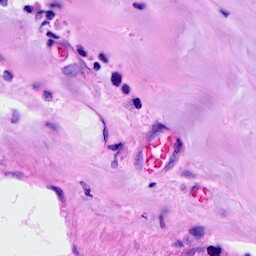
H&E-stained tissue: Breast